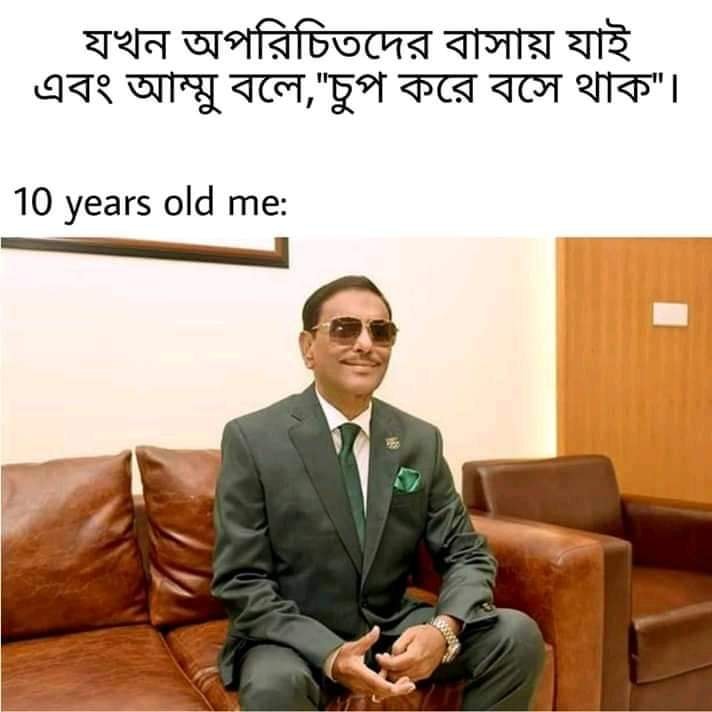
Caption: যখন অপরচিতদের বাসায় যাই  এবং আম্মু বলে, " চুপ করে বসে থাক" । 10 years old me:
Label: hate